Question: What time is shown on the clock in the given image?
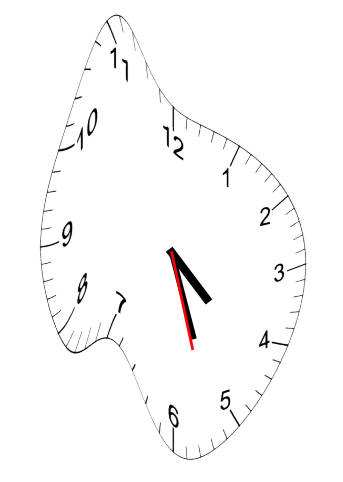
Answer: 04:26:27